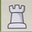
Piece: wR